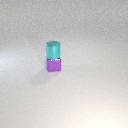
small purple metal cube below small cyan metal cylinder